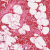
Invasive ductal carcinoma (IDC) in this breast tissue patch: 0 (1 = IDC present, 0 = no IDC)